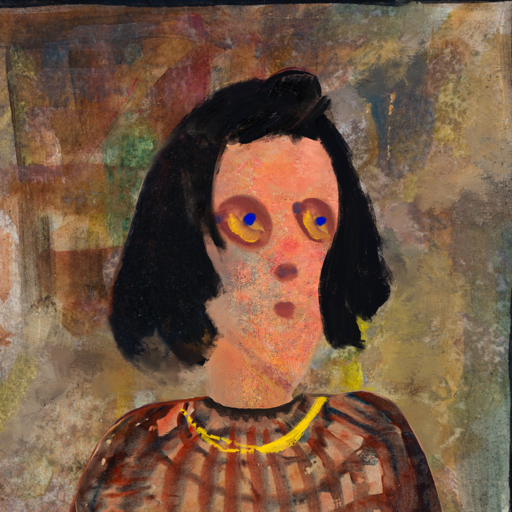
Background: Mosgoul, Head And Neck Side: Irani, Face Side: Mother_And_Son_Son, Bust: Orphan, Hair Side: Mosgoul, Head Accessory: Blank, Second Necklace: Blank, Necklace: Irani_1, Baby: Blank